Field crop: maize
Growth stage: 2
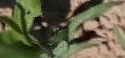
Species: maize